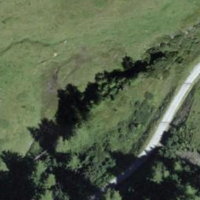
EUNIS habitat code: 23
Species observed at this site:
Gentiana bavarica